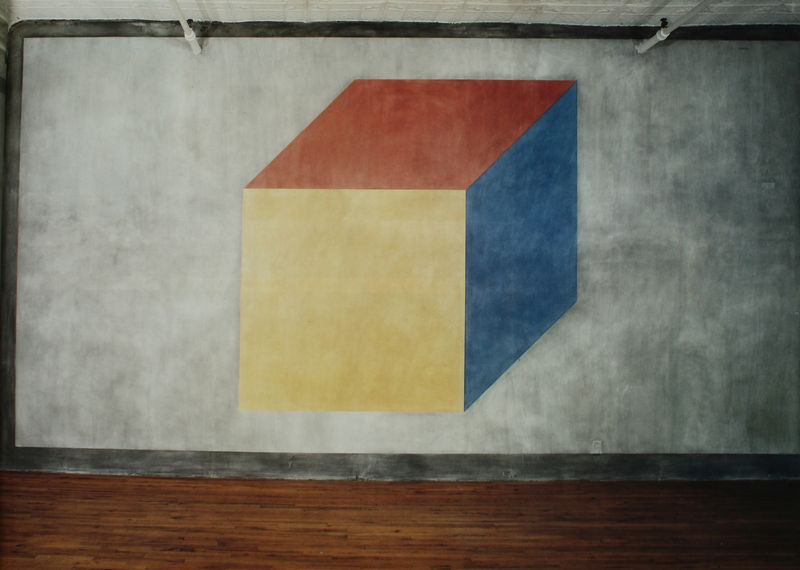
Titel: Installation John Weber Gallery, New York - Isometric figures (II)
Künstler: Sol Lewitt
Standort: Amsterdam
Institution: Stedelijk Museum
Schlagwörter: blau, gelb, braun, grau, hintergrund, holz, rot, malerei, wand, boden, decke, perspektive, fußboden, flächen, dielen, holzboden, wandmalerei, marmoriert, rechteck, form, würfel, ecken, seiten, museum, sol, wandbild, illusion, kanten, geometrie, lewitt, quadrat, primärfarben, installation, mischung, grundfarben, kubus, mathematik, rohre, aufhängung, sol lewitt, wuadrate